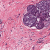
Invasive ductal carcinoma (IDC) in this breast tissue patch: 0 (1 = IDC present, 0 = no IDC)